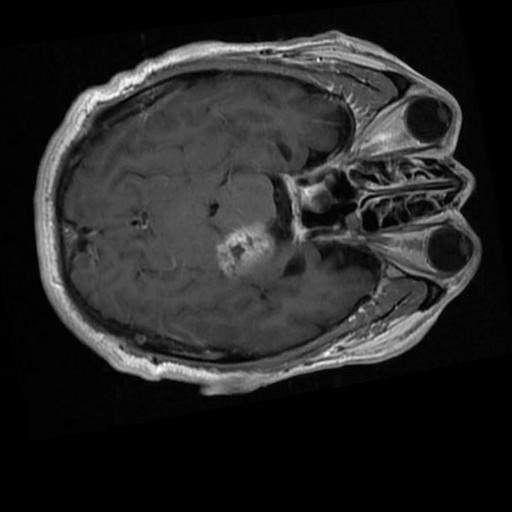
Label: brain_menin